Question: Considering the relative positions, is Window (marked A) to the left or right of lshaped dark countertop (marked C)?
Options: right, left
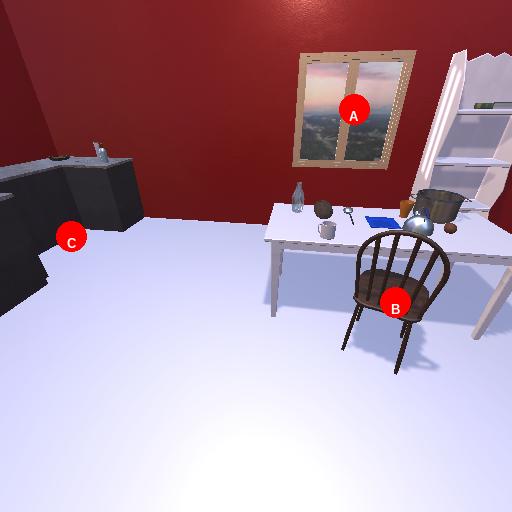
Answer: right